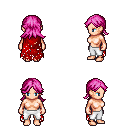
a pixel art fantasy rpg character, female body template, human, light skin, red tattered cape, white pants, pink loose hair, four views (front, back, left, right), 2x2 character sprite sheet, small pixel art, hard edges, no anti-aliasing